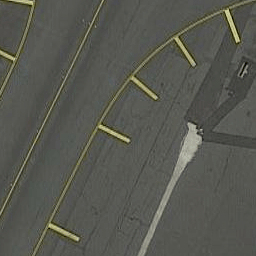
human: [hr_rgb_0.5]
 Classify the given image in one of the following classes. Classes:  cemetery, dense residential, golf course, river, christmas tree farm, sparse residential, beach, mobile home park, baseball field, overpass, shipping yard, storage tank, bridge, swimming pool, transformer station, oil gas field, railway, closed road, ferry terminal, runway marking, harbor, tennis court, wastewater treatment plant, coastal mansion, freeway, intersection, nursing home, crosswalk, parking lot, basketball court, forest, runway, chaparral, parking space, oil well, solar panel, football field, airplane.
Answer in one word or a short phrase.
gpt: runway marking